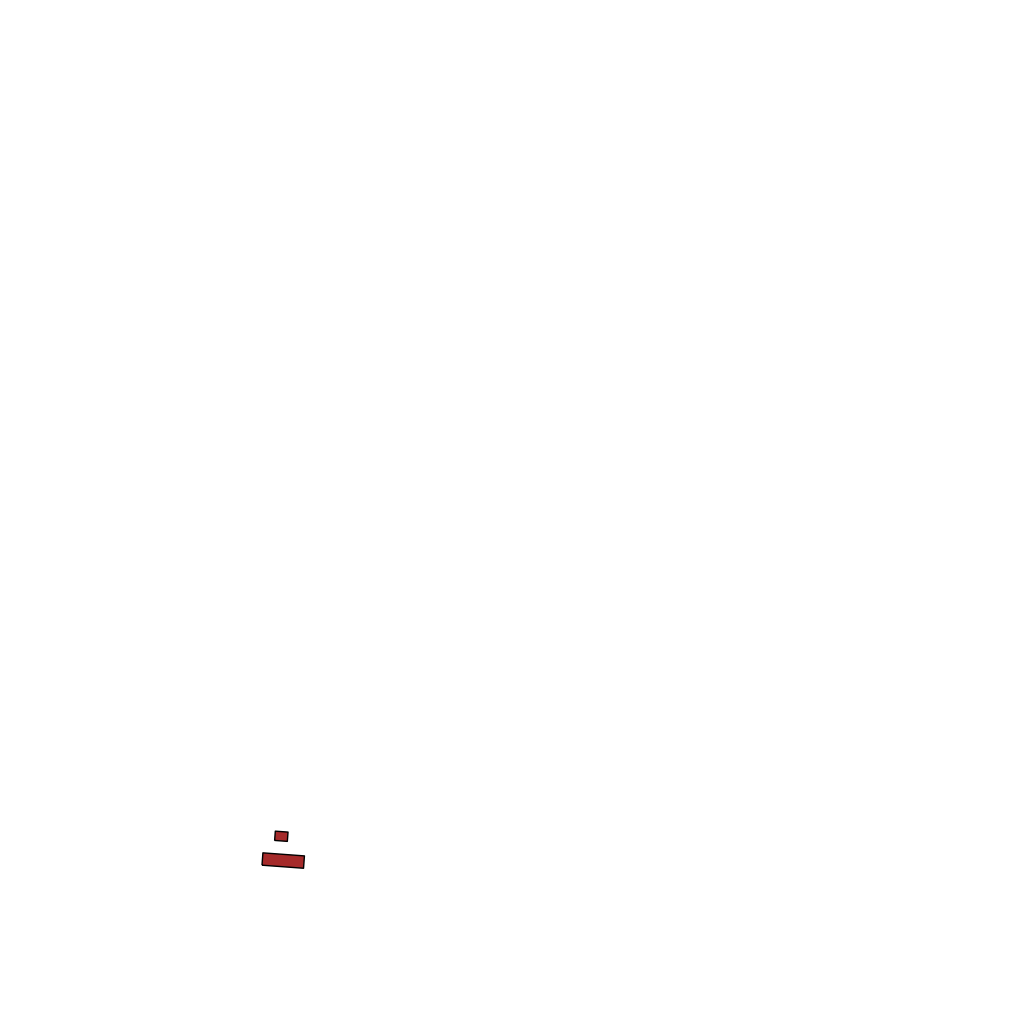
Tags: overhead vector_map, recreation, individual_rise, density_1, Facility, 1.0 km²